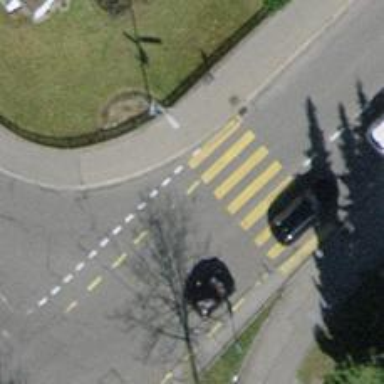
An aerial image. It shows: Zebra crossing with pedestrian island.